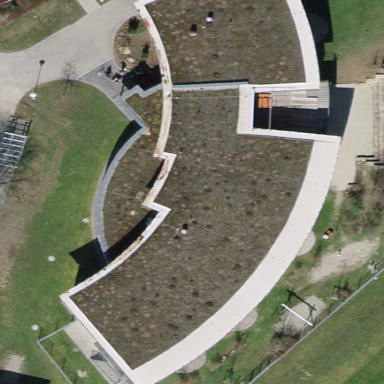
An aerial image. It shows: Kindergarten building.